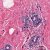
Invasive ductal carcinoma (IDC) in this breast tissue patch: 0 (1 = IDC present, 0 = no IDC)